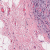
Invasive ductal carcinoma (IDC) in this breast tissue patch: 0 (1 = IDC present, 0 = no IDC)